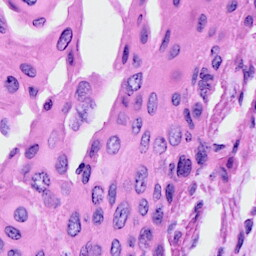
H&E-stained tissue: Cervix